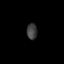
Tissue: prostate
Cell type: T cells
Senescence score: 0.7294
Nuclear area (px): 163
Mean DAPI intensity: 62.202